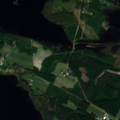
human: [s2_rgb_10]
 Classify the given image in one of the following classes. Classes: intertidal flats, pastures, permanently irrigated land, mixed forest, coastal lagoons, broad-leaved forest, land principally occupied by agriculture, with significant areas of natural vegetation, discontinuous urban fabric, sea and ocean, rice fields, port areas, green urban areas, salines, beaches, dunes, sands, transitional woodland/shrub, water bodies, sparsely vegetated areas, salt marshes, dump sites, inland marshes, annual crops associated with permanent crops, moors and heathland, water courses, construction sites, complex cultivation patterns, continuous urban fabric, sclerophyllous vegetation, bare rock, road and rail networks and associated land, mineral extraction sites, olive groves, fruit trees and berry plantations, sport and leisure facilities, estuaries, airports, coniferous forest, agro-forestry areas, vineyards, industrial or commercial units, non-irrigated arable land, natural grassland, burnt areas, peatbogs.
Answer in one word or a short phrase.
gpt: land principally occupied by agriculture, with significant areas of natural vegetation, broad-leaved forest, coniferous forest, mixed forest, water bodies